Question: I am making multiple custom buttons that look much like this:

It is a simple button with either the green or gray in the "indicator view". What I need some explanation for is: In interfacebuilder there are four states a button can have; Normal, Highlighted, Selected and Disabled. When I provide images for everything except disabled I thought that normal would be when no touches were made on the button, highlighted is while you hold your finger on it and selected would be when after you release finger.
However I do not think thats right now. I use the touch-up-inside event. Is it correct that I need to set the selected/highlighted etc property on the button?
Thank you for your time.
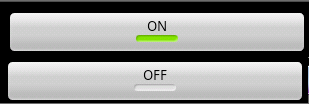
Answer: You might want to set to selected and not highlighted.
Highlight is darkening the button for a fraction when touching the UIButton. UIButton can modify your image automaticaly so usually you don't need to provide a highlight image.
Disabled is when it is disabled.
Selected is when it is selected. You can invert the select flag on touch up inside event to make a state button.
[button setSelected:![button isSelected]];